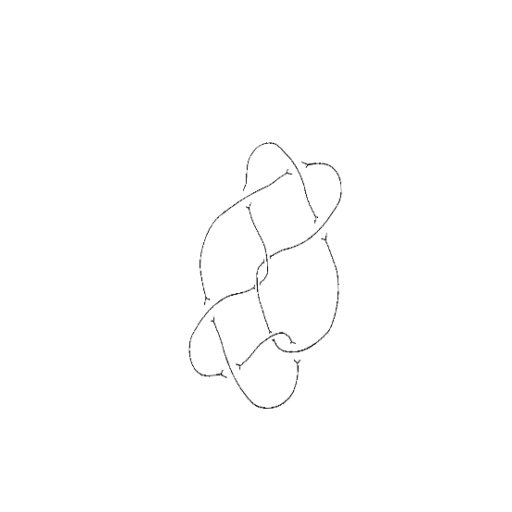
Crossing number: 9